Field crop: maize
Growth stage: 1
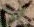
Species: atriplex